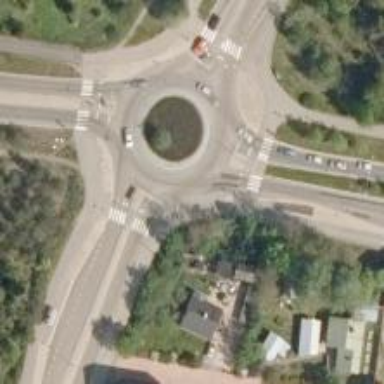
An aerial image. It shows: Asphalt road that is secondary route leading to roundabout.